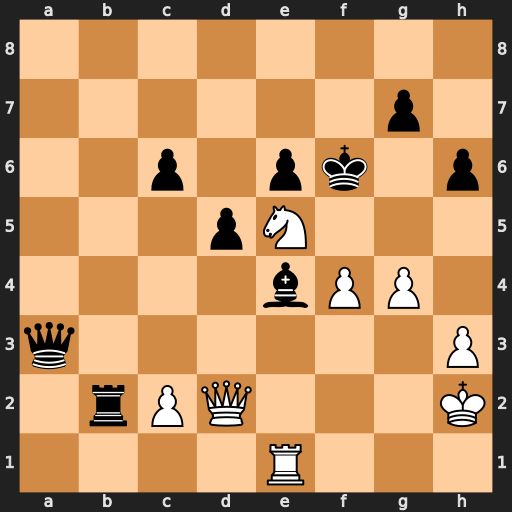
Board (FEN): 8/6p1/2p1pk1p/3pN3/4bPP1/q6P/1rPQ3K/4R3
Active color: w
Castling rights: -
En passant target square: -
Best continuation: Rxe4 dxe4 Qd8+